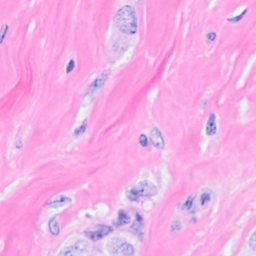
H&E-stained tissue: Breast